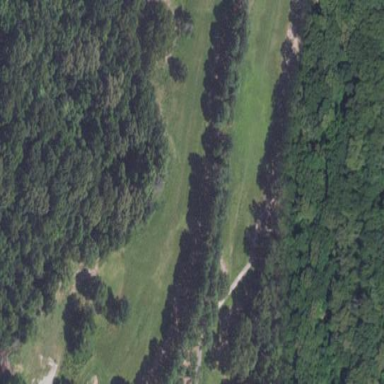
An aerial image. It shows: Golf fairway surrounded by grass.